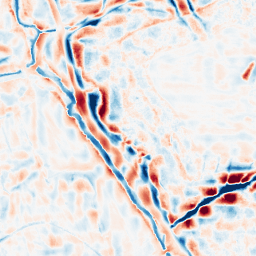
Category: wavelet
Decomposition family: wavelet_dwt
Decomposition parameters: wavelet: sym4
level: 4
Upsampling method: sinc_hamming
Upsampling parameters: scale: 4
kernel_size: 8
Upsampling scale: 4